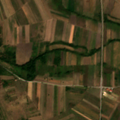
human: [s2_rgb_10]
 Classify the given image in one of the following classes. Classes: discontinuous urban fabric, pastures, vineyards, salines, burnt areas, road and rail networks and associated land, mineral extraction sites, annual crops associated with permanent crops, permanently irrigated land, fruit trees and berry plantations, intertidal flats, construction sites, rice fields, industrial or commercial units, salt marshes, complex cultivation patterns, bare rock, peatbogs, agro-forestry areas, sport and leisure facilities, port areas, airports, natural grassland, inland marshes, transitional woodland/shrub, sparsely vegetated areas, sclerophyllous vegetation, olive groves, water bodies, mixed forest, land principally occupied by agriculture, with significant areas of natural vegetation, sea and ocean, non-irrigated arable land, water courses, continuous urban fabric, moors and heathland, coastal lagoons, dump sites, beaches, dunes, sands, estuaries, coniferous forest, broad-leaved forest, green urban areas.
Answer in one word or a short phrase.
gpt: non-irrigated arable land, complex cultivation patterns, land principally occupied by agriculture, with significant areas of natural vegetation, transitional woodland/shrub